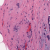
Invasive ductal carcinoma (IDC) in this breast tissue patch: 0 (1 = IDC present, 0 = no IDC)